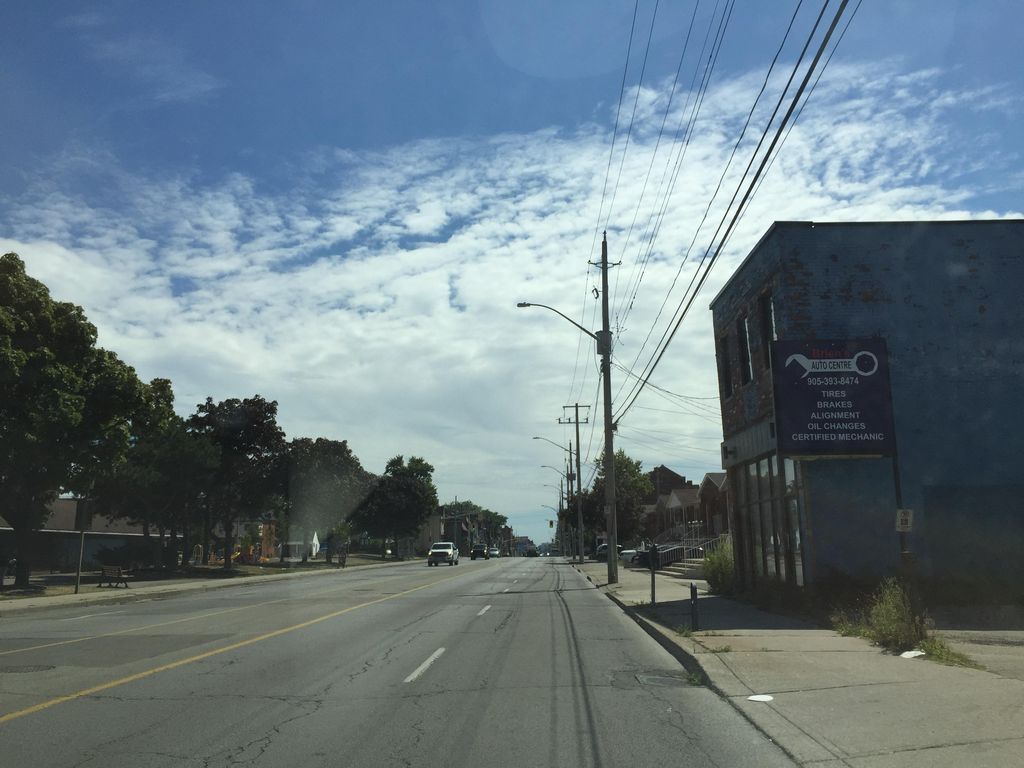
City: hamilton